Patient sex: M
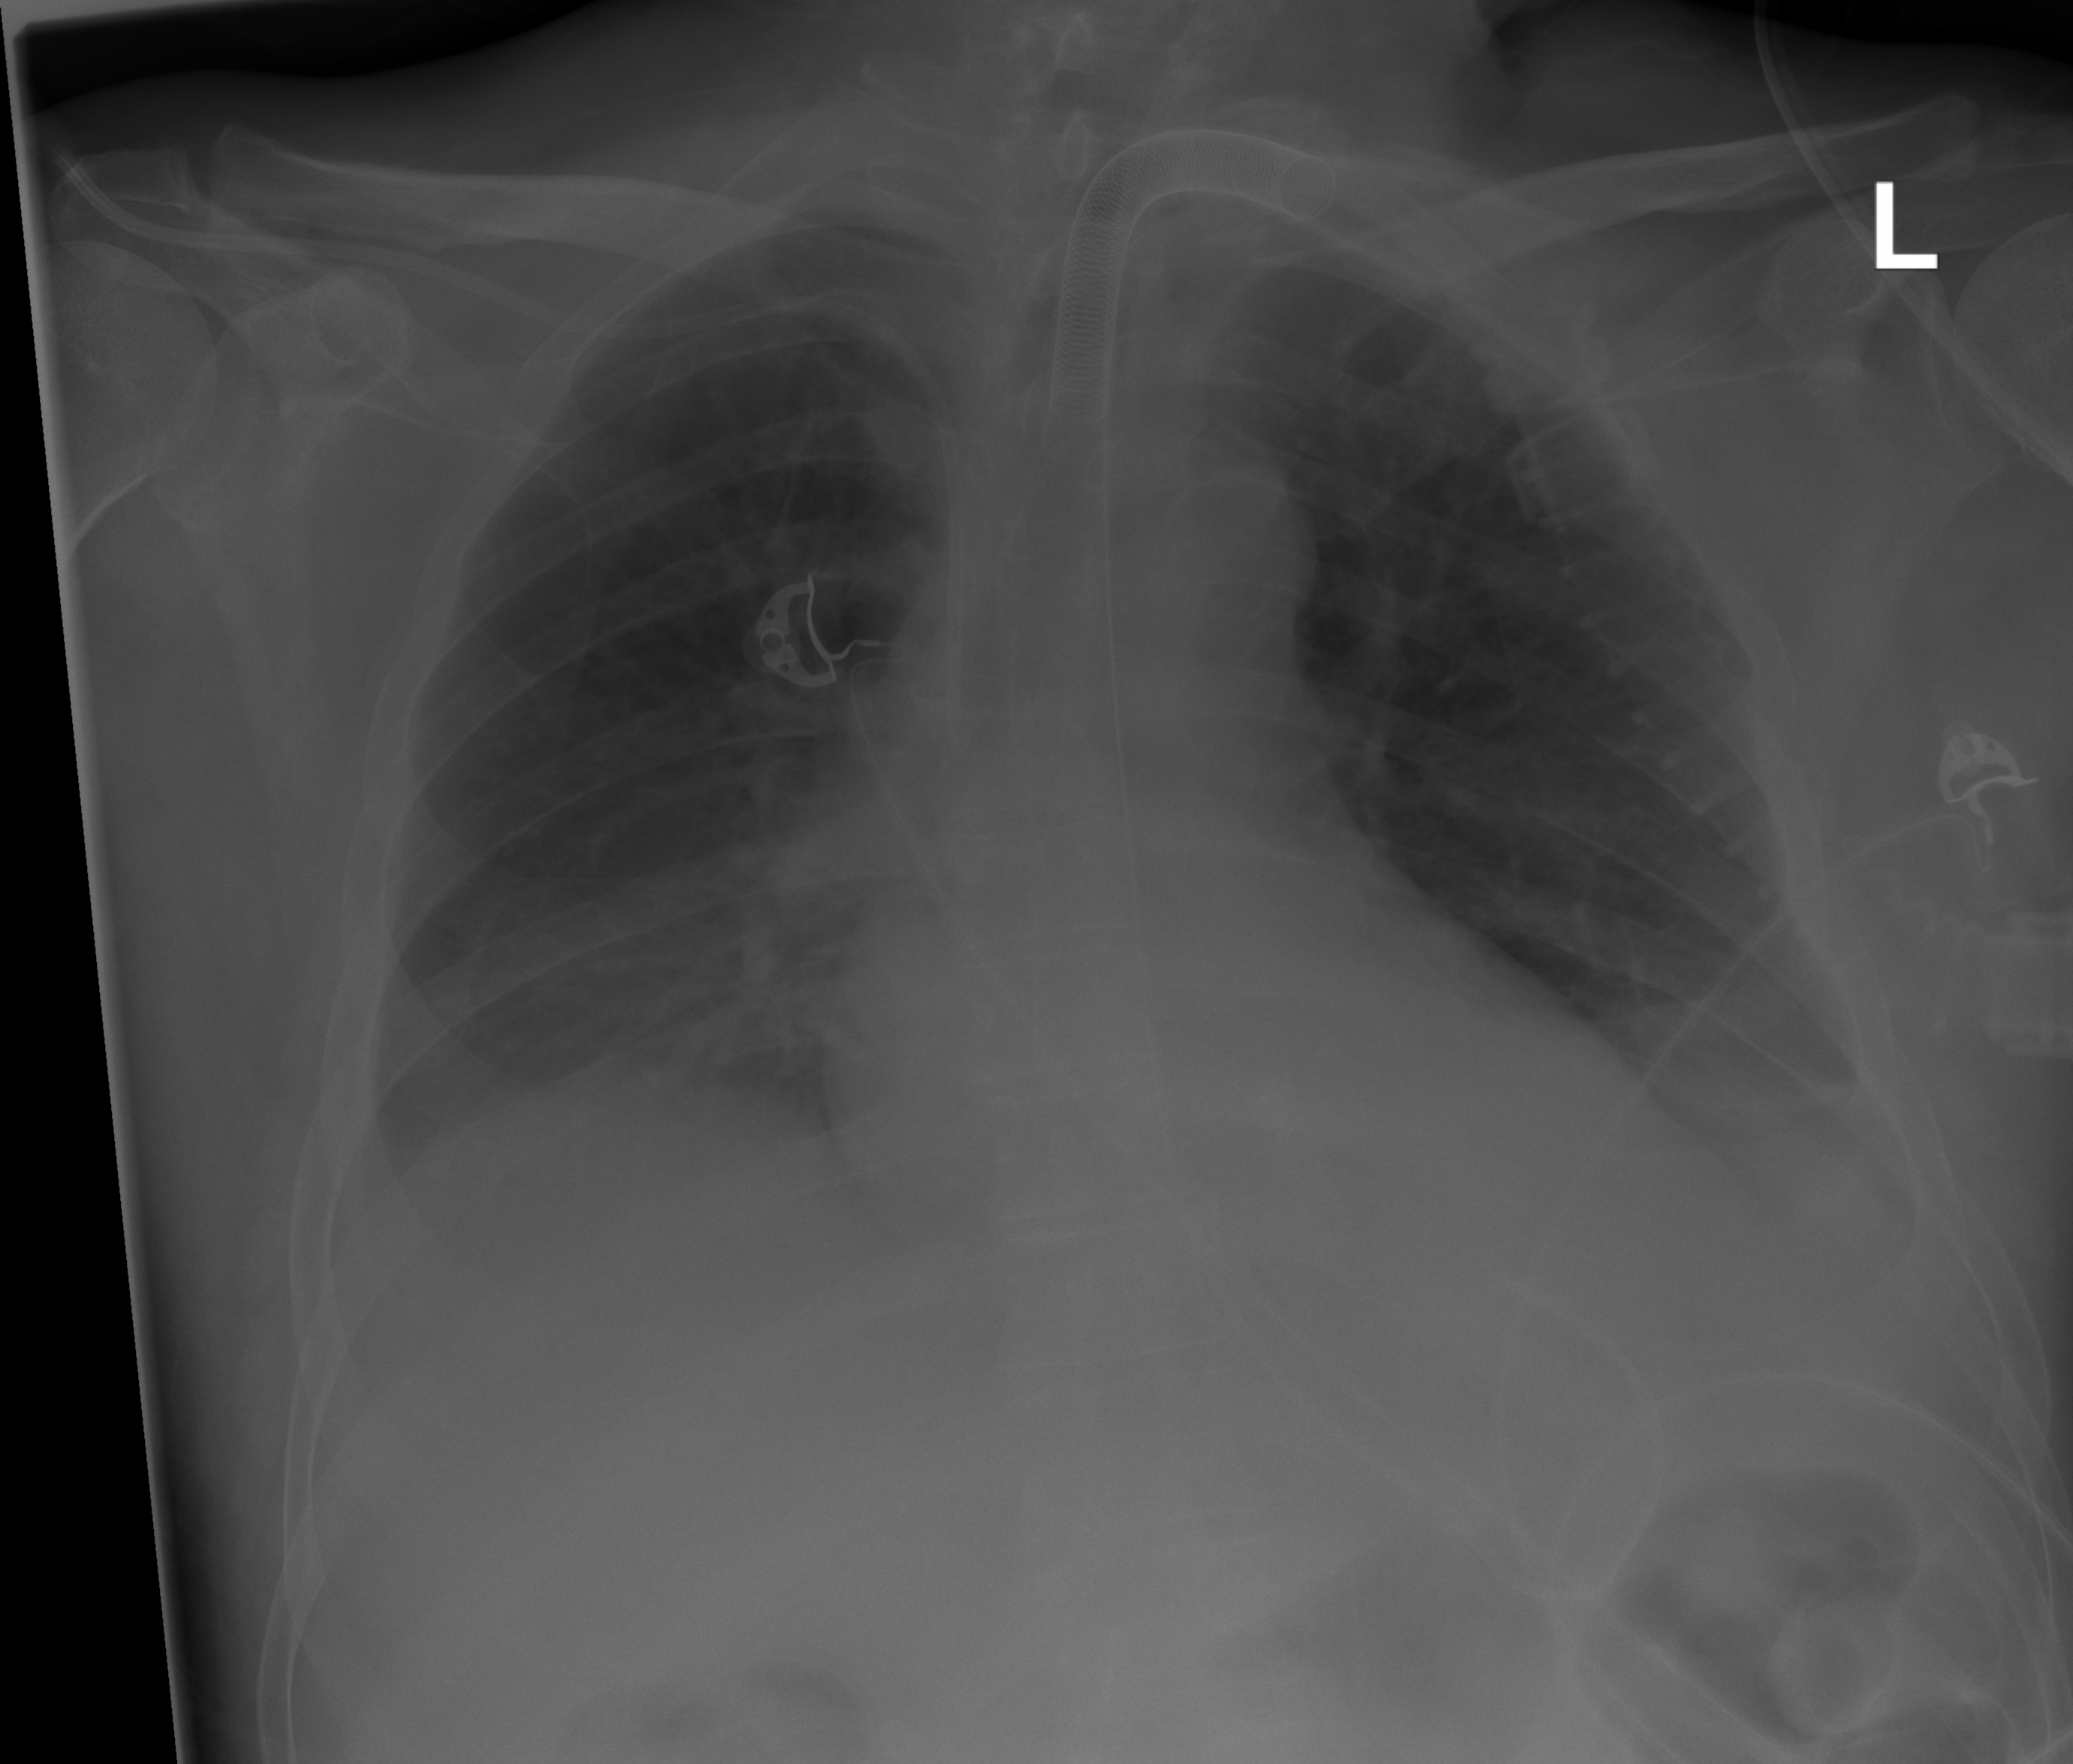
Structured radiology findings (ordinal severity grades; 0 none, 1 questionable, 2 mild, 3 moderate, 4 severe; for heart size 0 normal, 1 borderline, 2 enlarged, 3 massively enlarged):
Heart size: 0
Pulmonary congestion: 0
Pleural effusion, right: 2
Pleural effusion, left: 1
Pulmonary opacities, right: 0
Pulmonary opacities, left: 0
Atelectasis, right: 0
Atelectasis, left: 0